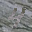
Label: 4